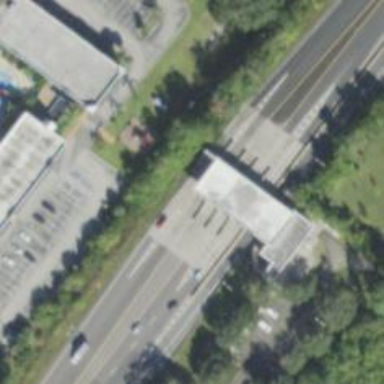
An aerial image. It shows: Toll gantry on the road.